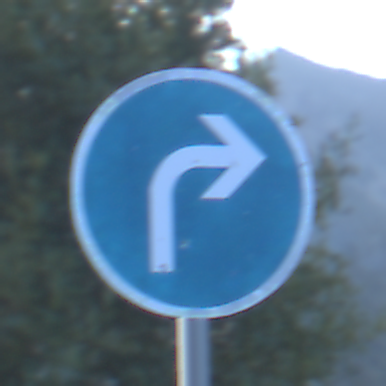
Verkehrszeichen: VorgeschriebeneFahrtrichtungRechts
Umgebung: Outdoor, RoadRail
Tageszeit: SunriseSunset
Wetter: Clear
Licht: Natural
Jahreszeit: NotSpecified
Kontrast: LowContrast